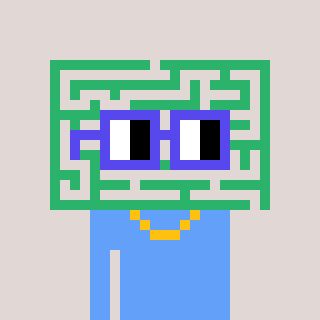
a pixel art character with square blue glasses, a maze-shaped head and a blue-colored body on a warm background